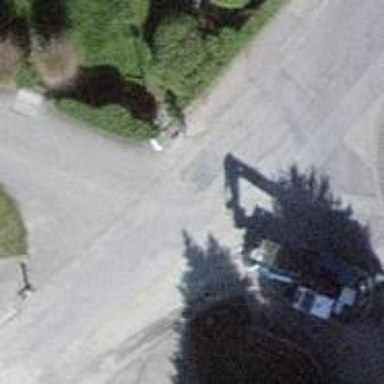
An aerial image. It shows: Unmarked crossing on footway.